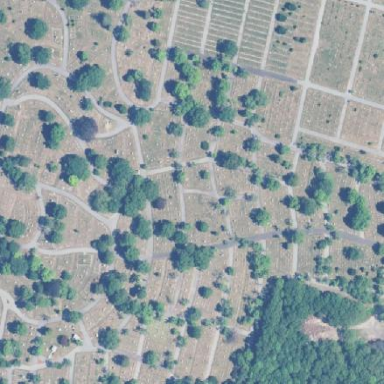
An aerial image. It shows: Cemetery.